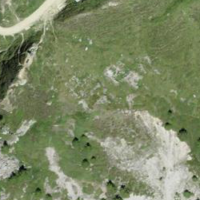
EUNIS habitat code: 23
Species observed at this site:
Arnica montana
Saxicola rubetra